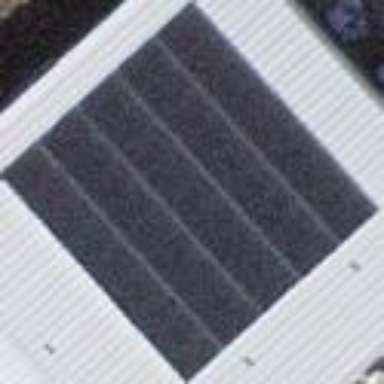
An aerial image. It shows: Solar power generator.